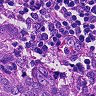
Metastatic tissue present: yes